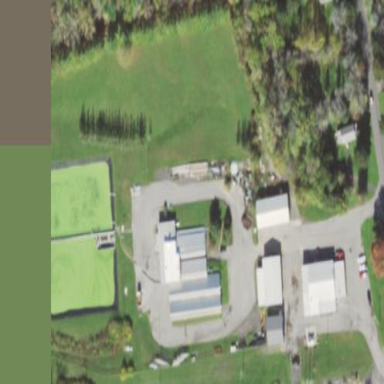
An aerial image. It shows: Wastewater plant.